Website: home-depot
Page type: review-order
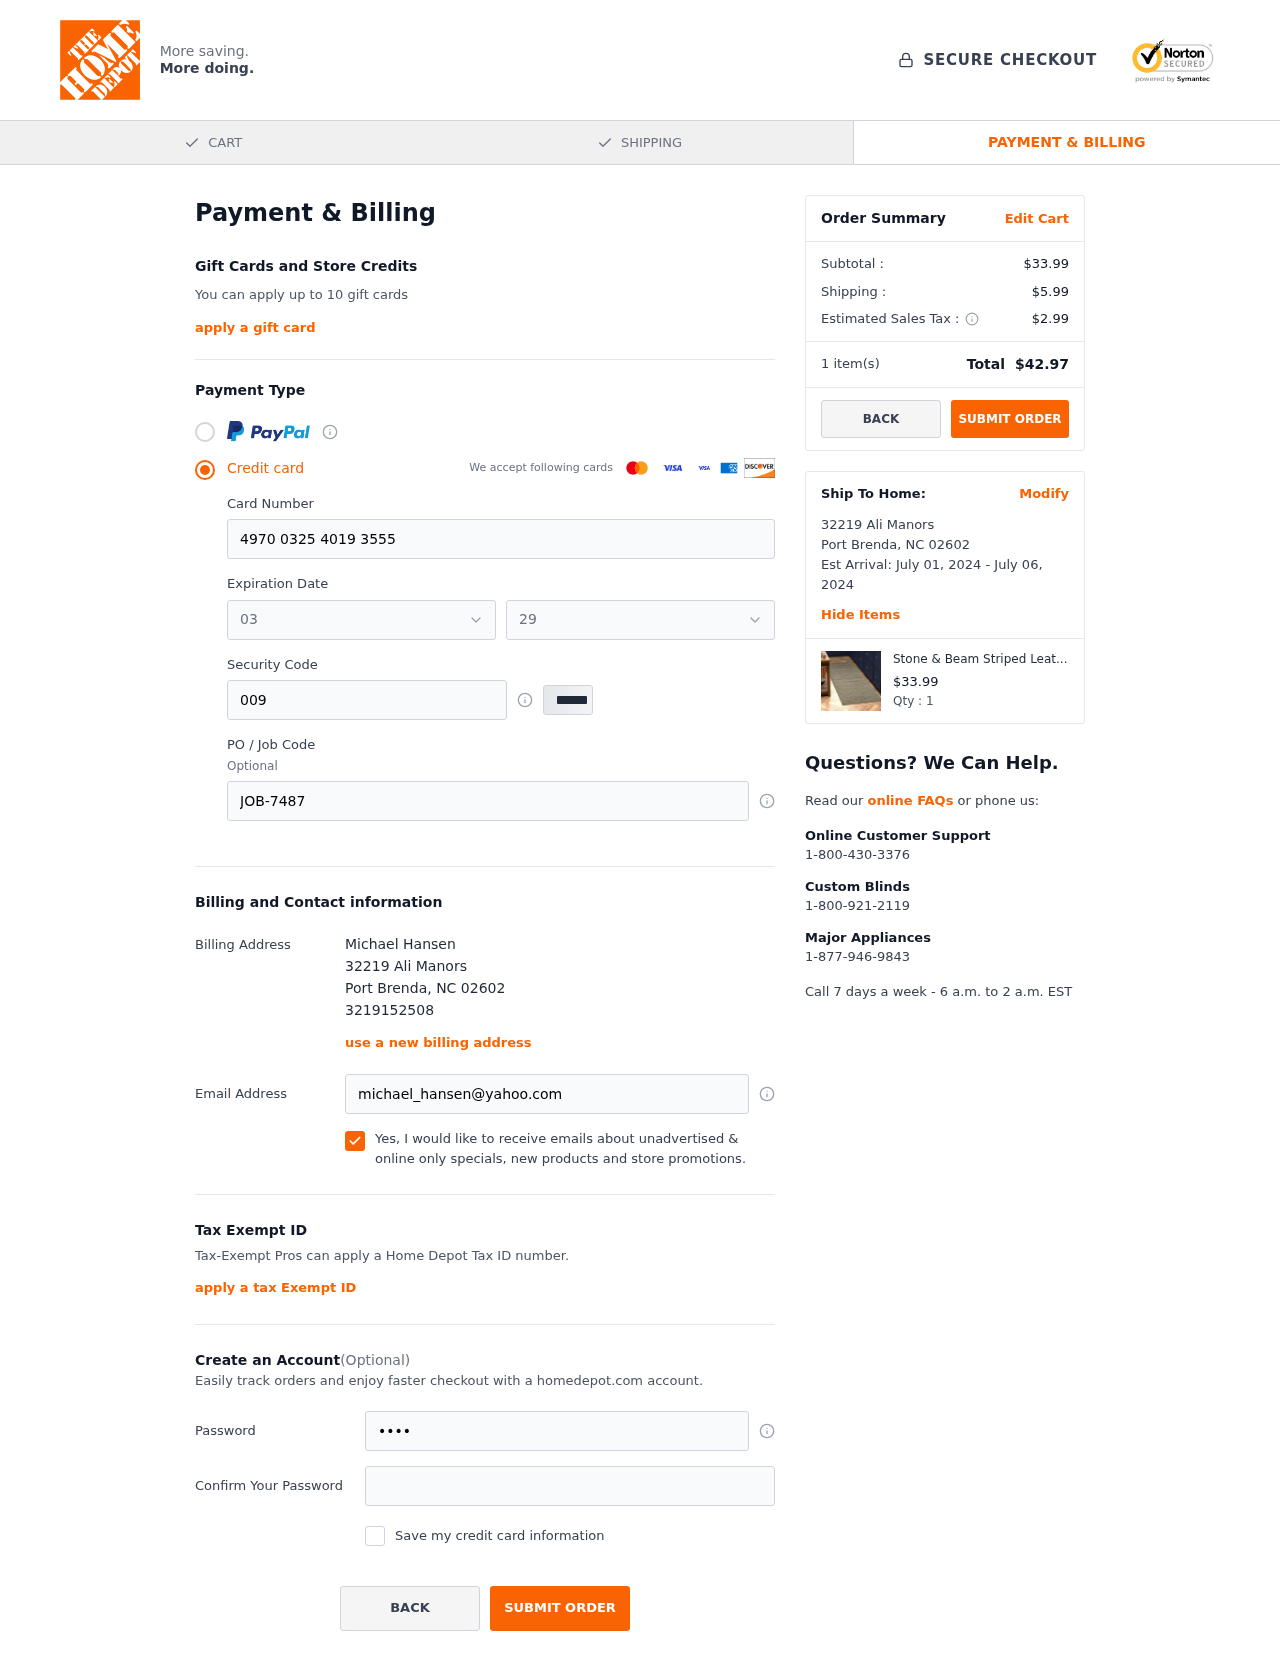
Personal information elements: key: PII_CARD_EXPIRY_MONTH
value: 03
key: PII_CARD_EXPIRY_YEAR
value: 29
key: PII_CITY
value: Port Brenda
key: PII_FULLNAME
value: Michael Hansen
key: PII_PHONE
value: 3219152508
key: PII_POSTCODE
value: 02602
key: PII_STATE_ABBR
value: NC
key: PII_STREET
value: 32219 Ali Manors
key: PII_CARD_NUMBER
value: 4970 0325 4019 3555
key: PII_CARD_CVV
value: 009
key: PII_JOB_CODE
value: JOB-7487
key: PII_EMAIL
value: michael_hansen@yahoo.com
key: PII_STREET2
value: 32219 Ali Manors
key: PII_POSTCODE2
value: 02602
Product elements: key: PRODUCT1_NAME
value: Stone & Beam Striped Leather Rug
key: PRODUCT1_PRICE
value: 33.99
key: PRODUCT1_QUANTITY
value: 1
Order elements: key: ORDER_SUBTOTAL
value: $33.99
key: ORDER_SHIPPING_COST
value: $5.99
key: ORDER_TAX
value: $2.99
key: ORDER_NUM_ITEMS
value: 1
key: ORDER_TOTAL
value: $42.97
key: ORDER_SHIPPING_DATE
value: July 01, 2024
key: ORDER_DELIVERY_DATE
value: July 06, 2024